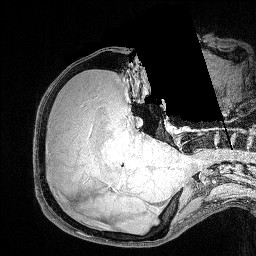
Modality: FLASH
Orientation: axial
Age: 23
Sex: male